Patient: sex M, age 67
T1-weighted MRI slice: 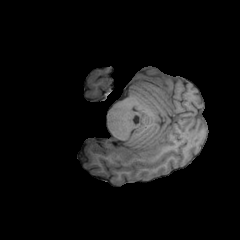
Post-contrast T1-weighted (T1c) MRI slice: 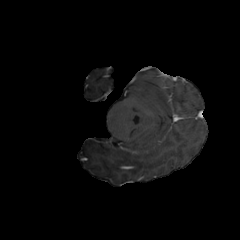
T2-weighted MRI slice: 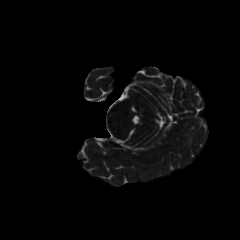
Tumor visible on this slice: no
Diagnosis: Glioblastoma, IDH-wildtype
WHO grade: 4